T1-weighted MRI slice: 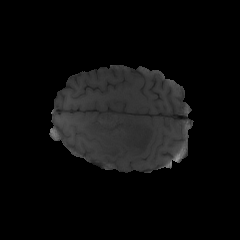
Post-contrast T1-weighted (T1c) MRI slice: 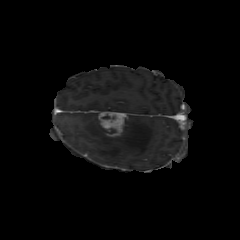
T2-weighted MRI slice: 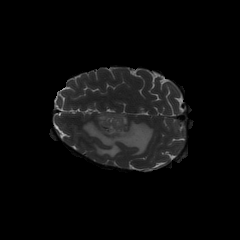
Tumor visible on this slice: yes